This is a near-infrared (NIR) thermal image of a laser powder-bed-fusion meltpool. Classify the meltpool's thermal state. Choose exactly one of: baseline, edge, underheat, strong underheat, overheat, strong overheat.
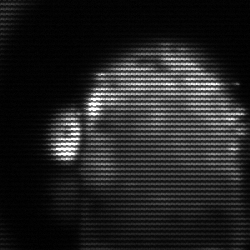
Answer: baseline